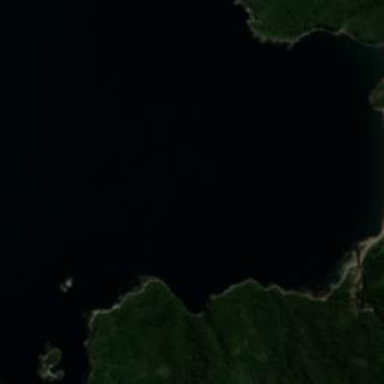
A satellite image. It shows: Beautiful bay with natural surroundings.